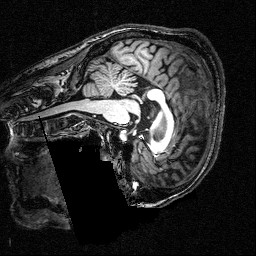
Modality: T1w
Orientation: sagittal
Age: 49
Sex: female
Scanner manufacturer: siemens
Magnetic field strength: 3 T
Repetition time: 2.5 s
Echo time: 0.00393 s